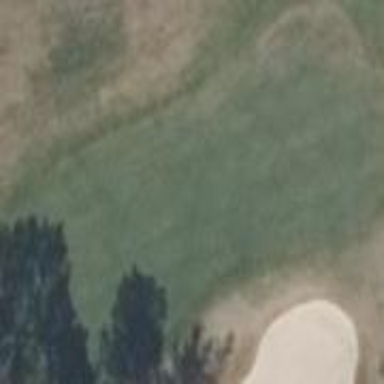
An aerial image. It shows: Golf green.